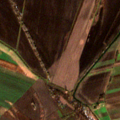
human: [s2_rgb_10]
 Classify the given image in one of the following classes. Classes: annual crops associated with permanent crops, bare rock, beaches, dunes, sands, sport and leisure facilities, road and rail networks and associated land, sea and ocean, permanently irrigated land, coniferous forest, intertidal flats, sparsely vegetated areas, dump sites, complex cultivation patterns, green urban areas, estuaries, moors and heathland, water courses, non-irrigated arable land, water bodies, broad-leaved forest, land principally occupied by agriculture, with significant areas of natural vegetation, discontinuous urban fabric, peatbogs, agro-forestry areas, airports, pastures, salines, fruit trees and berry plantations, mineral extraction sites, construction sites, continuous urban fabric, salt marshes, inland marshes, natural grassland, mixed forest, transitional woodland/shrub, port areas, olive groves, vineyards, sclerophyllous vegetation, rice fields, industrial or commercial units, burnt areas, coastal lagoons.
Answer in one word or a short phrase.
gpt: non-irrigated arable land, transitional woodland/shrub, inland marshes